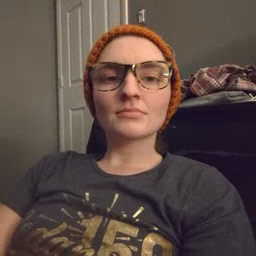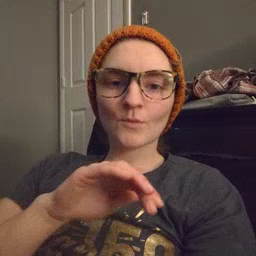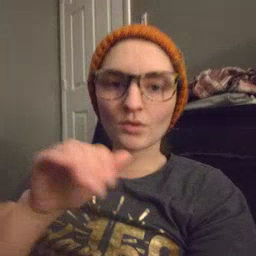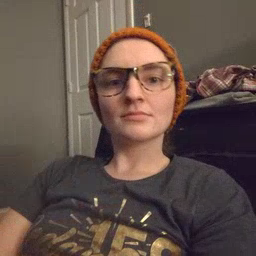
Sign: pool